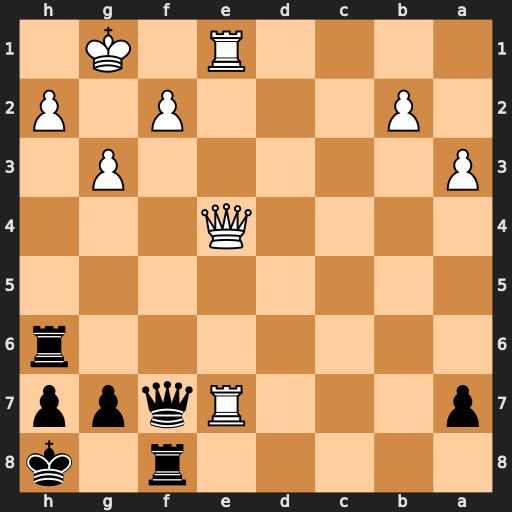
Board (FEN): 5r1k/p3Rqpp/7r/8/4Q3/P5P1/1P3P1P/4R1K1
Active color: b
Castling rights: -
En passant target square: -
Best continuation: Qxf2+ Kh1 Qxh2#